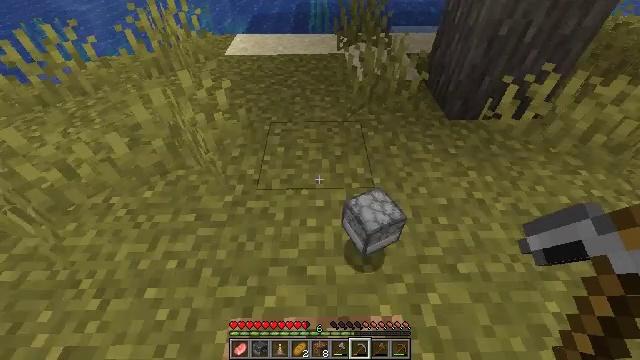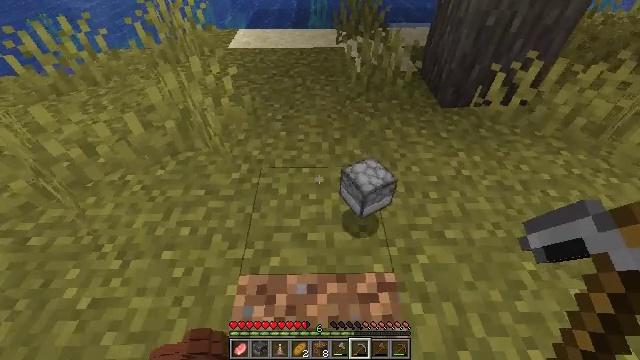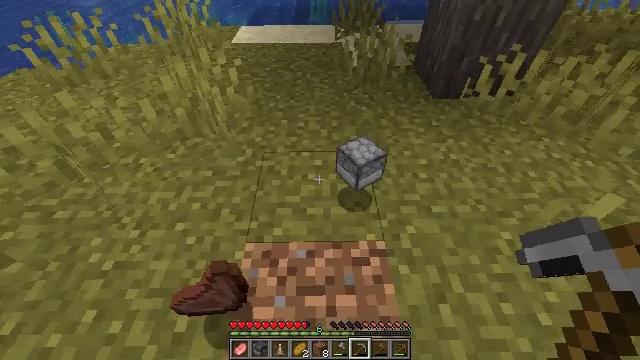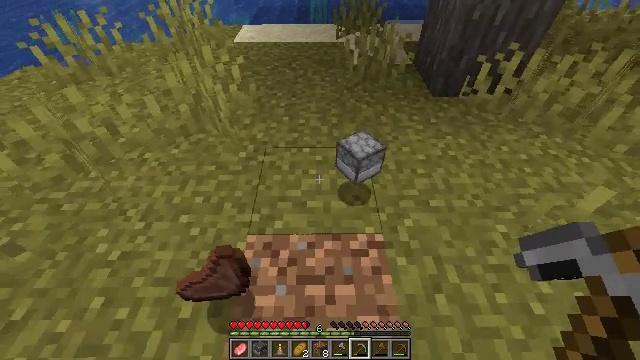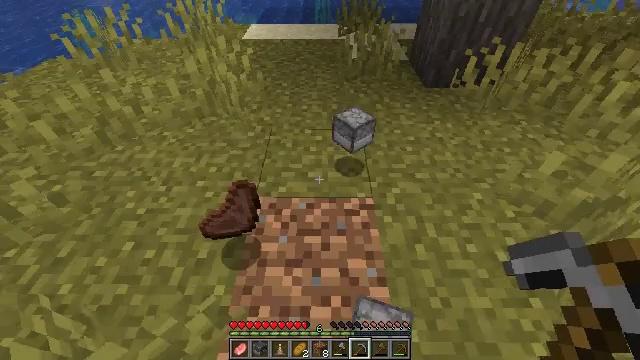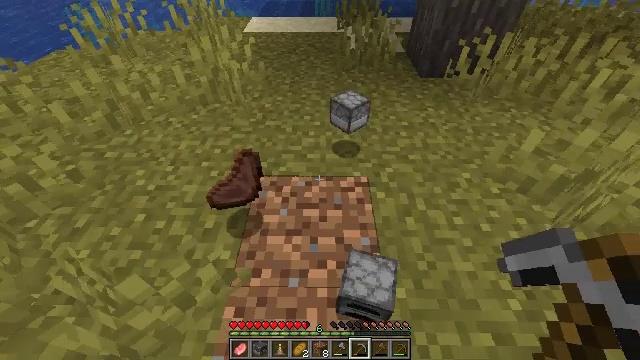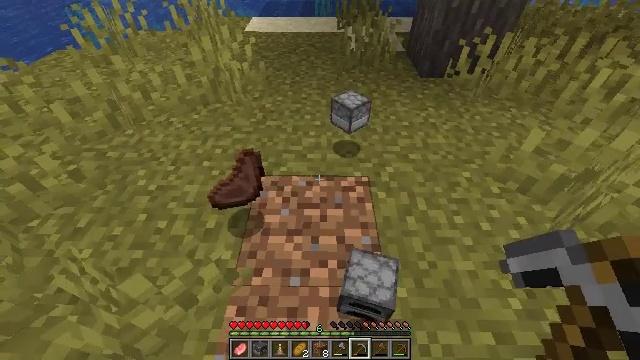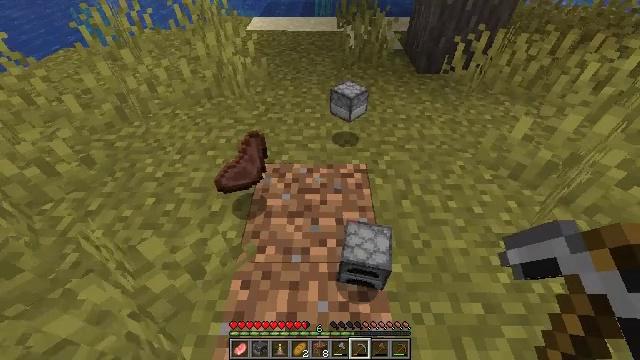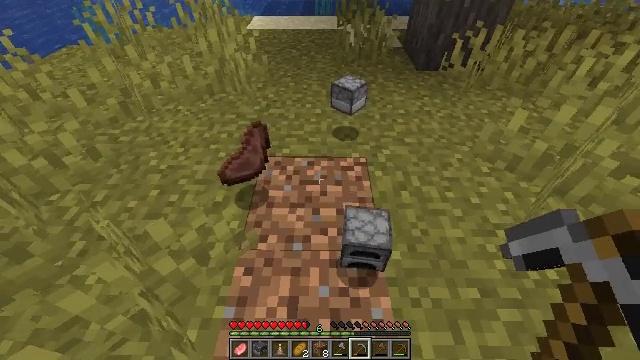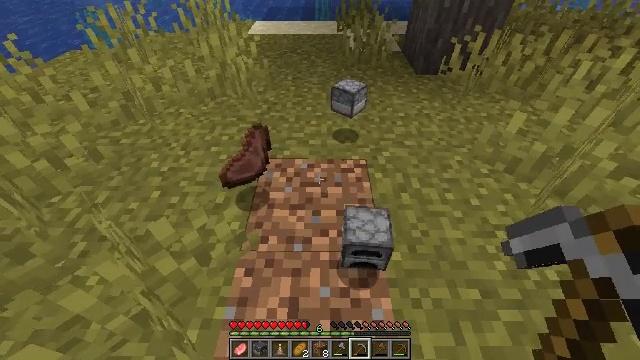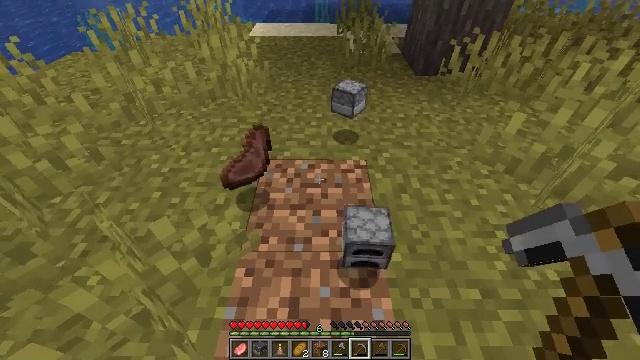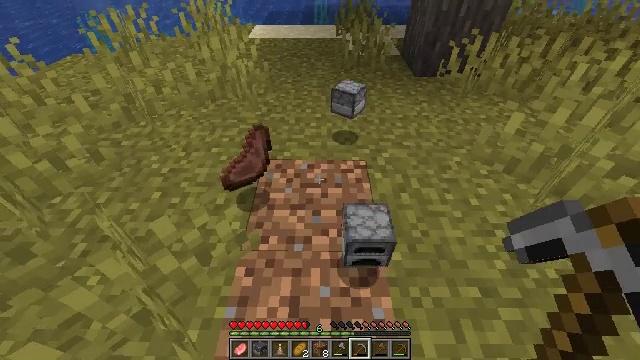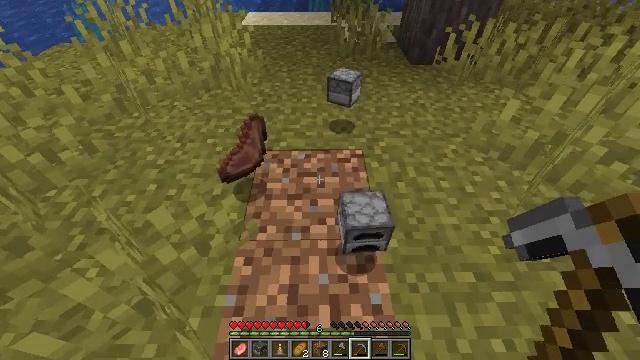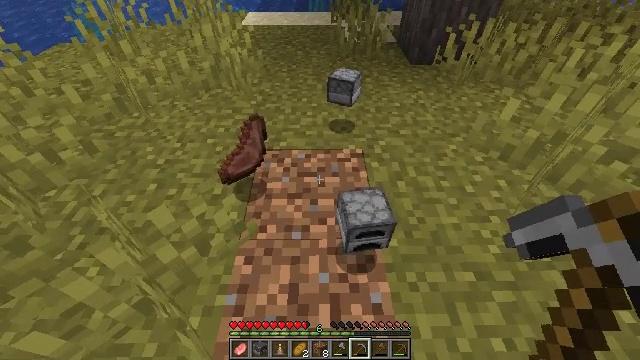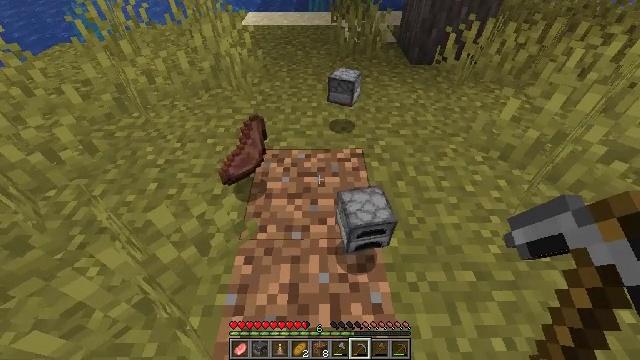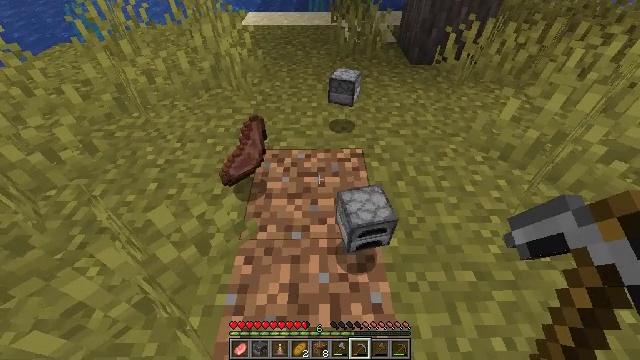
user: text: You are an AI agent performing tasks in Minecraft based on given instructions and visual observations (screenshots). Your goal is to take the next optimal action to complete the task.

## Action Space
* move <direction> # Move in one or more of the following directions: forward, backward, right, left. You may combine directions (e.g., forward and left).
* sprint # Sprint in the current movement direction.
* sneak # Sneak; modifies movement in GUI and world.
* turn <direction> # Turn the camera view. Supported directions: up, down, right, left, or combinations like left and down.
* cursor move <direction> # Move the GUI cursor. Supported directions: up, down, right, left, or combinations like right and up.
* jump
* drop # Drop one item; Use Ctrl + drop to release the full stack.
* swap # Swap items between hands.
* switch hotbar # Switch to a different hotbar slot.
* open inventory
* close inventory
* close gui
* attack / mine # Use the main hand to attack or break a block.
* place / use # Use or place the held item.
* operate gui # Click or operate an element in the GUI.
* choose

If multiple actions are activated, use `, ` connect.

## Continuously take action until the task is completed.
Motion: motion action
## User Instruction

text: Drop a pumpkin.
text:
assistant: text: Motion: move back
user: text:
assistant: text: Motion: move back
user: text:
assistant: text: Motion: move back
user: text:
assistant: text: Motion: move back
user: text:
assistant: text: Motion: move back
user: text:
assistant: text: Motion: no_op
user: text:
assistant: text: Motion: no_op
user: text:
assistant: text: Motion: no_op
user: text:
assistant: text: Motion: no_op
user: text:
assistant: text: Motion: no_op
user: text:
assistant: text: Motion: no_op
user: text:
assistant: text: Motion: turn right and down
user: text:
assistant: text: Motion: no_op
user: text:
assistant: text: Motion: no_op
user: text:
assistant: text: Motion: no_op
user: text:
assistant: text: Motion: no_op
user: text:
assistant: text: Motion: no_op
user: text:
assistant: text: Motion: no_op
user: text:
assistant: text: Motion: no_op
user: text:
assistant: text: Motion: no_op
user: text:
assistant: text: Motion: no_op
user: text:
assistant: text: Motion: no_op
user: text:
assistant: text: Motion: no_op
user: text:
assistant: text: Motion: no_op
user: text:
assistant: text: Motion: no_op
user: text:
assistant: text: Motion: no_op
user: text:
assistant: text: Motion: no_op
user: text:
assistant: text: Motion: no_op
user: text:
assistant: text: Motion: move forward
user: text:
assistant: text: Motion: move forward